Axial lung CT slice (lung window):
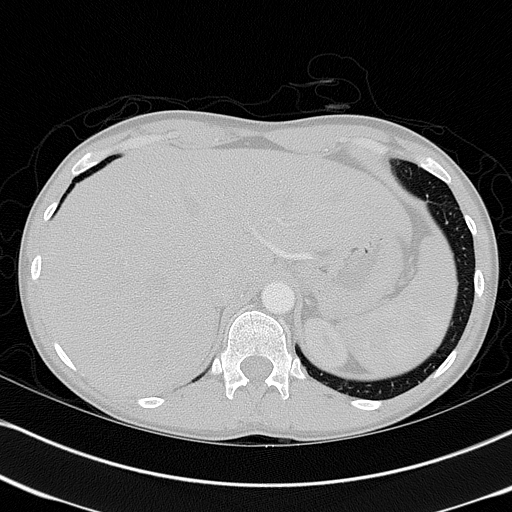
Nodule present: no